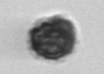
Label: coccolithophorid